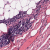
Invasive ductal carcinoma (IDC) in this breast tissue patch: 0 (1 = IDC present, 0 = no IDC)